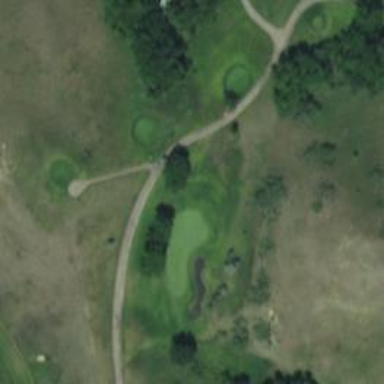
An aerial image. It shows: Area of rough grass used for golf.